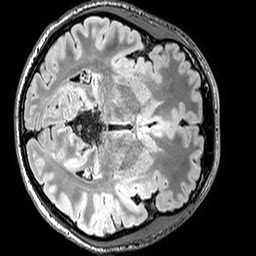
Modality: FLAIR
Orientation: axial
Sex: male
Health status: ill
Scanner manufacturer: siemens
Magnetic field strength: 3 T
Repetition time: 5 s
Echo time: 0.388 s